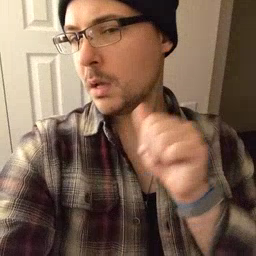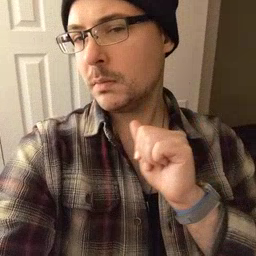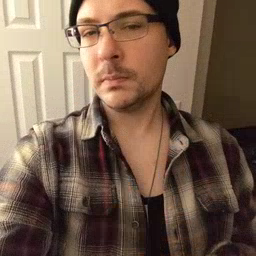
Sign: aunt